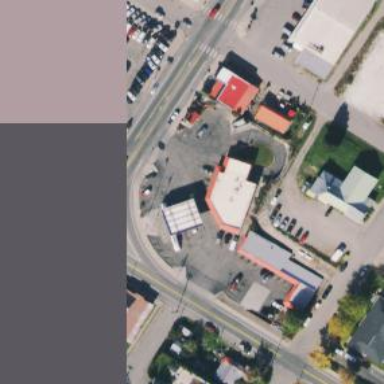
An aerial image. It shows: Convenience shop.